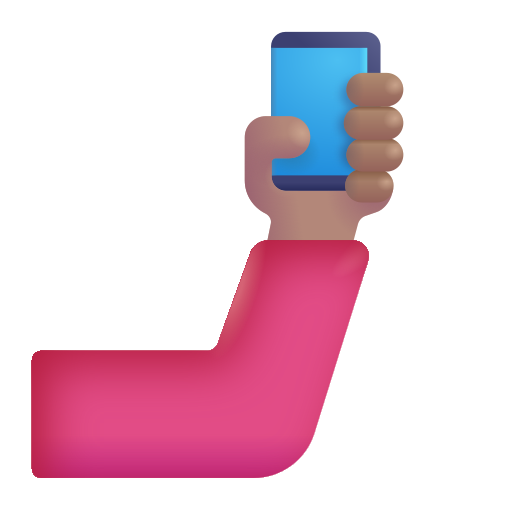
selfie color